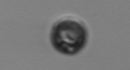
Label: Dinophyceae